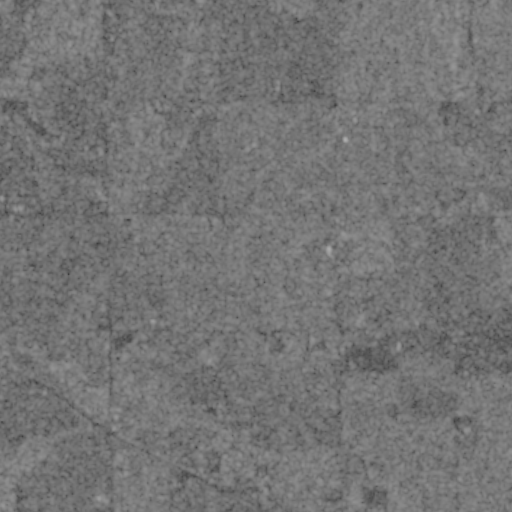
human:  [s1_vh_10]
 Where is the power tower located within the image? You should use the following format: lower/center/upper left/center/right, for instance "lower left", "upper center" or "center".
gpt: The power tower is located in the left of the image.
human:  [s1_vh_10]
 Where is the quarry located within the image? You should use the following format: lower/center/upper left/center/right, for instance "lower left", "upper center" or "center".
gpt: There is no quarry in the image.

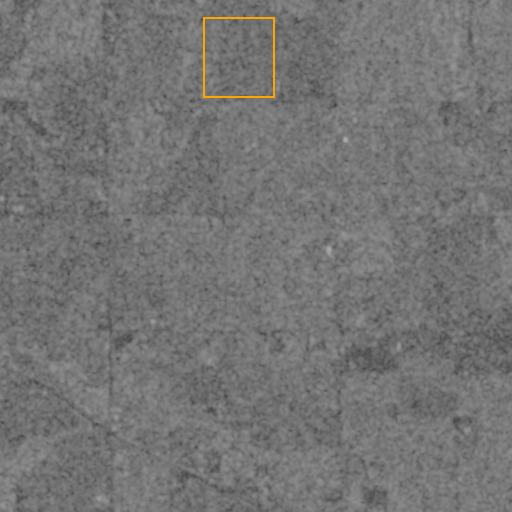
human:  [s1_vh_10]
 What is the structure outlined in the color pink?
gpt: There is no pink outline.
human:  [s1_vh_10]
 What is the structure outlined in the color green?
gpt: There is no structure outlined in green.